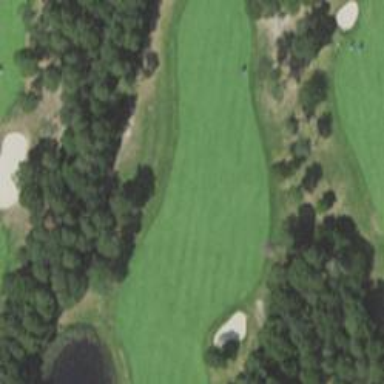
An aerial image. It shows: View of golf hole.